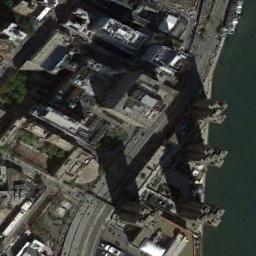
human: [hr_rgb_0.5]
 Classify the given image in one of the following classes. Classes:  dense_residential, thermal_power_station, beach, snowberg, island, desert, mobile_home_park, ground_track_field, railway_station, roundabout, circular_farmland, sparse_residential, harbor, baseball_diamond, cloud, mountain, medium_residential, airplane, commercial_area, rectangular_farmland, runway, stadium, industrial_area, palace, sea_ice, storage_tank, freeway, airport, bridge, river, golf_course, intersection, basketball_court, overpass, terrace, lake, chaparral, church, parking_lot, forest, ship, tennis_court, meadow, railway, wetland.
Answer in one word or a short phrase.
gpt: commercial_area